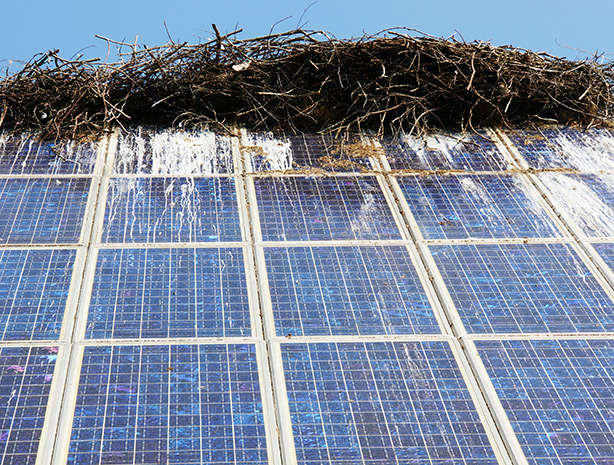
Label: Bird-drop